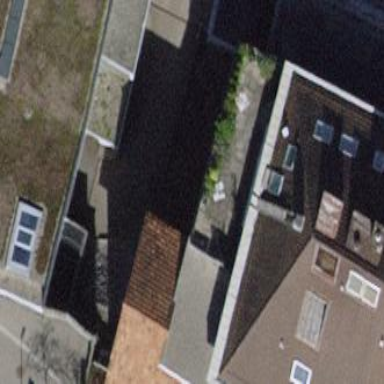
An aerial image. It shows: Building with flat roof.